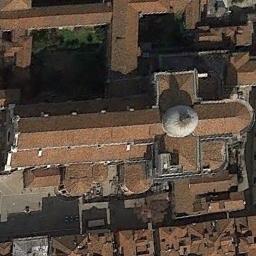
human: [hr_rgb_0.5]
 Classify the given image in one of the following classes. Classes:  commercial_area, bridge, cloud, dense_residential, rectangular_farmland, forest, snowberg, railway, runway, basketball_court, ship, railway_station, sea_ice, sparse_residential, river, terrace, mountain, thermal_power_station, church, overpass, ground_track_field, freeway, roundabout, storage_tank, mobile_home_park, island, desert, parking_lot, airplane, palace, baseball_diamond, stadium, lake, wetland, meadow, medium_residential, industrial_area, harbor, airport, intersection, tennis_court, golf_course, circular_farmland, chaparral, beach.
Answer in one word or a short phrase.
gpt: church